Question: We have an xml file sent by an external provider every day that looks like this:
'''
<StreamStart>
<Stream>
... data nodes
</Stream>
</StreamStart>
<DDIVouchers>
<Voucher>
... data nodes
</Voucher>
</DDIVouchers>
<StreamEnd>
<Stream>
... data nodes
</Stream>
</StreamEnd>
'''
My xslt is working fine, here it is:
'''
<xsl:stylesheet version="1.0" xmlns:xsl="http://www.w3.org/1999/XSL/Transform"
xmlns:msg="http://www.voca.com/schemas/messaging"
xmlns:cmn="http://www.voca.com/schemas/common"
xmlns:str="http://exslt.org/strings" extension-element-prefixes="str" >
<xsl:output method="text" encoding="UTF-8" />
<xsl:strip-space elements="AccountName TransactionCode" />
<!--
defined template to convert YYYY-MM-DD into CYYMMDD
so 2014-08-14 becomes <PHONE> which is good for Equation
-->
<xsl:template name="date">
<xsl:param name="yyyy-mm-dd"/>
<xsl:variable name="yyyy" select="substring-before($yyyy-mm-dd, '-')"/> <!-- extract the year-->
<xsl:variable name="mm-dd" select="substring-after($yyyy-mm-dd, '-')"/> <!-- extract the month and day-->
<xsl:variable name="mm" select="substring-before($mm-dd, '-')"/> <!-- extract the month-->
<xsl:variable name="dd" select="substring-after($mm-dd, '-')"/> <!-- extract the day-->
<!-- now determine if it will be 0 for before 2000, or 1 for after-->
<xsl:choose>
<xsl:when test="substring($yyyy,1,2)='19'">0</xsl:when>
<xsl:otherwise>1</xsl:otherwise>
</xsl:choose>
<xsl:value-of select="substring($yyyy,3,4)"/>
<xsl:value-of select="$mm"/>
<xsl:value-of select="$dd"/>
</xsl:template>
<!--
named template to first remove all the leading and trailing spaces,
then output the result with a total fixed length of 71 characters
-->
<xsl:template name="FormattedPhoneFaxNumber">
<xsl:param name="text"/>
<xsl:variable name="noSpaces" select="normalize-space($text)" />
<xsl:value-of select="substring(concat(' ', $noSpaces), string-length($noSpaces) + 1)"/>
</xsl:template>
<xsl:template match="/">
<!--
Explanation:
The instruction:
<xsl:for-each select="msg:VocaDocument/msg:Data/msg:Document/msg:DDIVouchers/msg:Voucher">
puts us in the context of Voucher (within the default name-space that has been aliased to 'msg'. In this context, the path:
"../../StreamStart/Stream/BankName"
goes "up" to the parent element twice (i.e. to Document) and from there "down" to StreamStart/Stream/BankName where the required value is.
string-length(../../msg:StreamEnd/msg:Stream/msg:StreamCode)
-->
<!-- START LOOP THROUGH ALL VOUCHERS-->
<xsl:for-each select="msg:VocaDocument/msg:Data/msg:Document/msg:DDIVouchers/msg:Voucher">
<!-- STREAM START-->
<xsl:value-of select="substring(concat(../../msg:StreamStart/msg:Stream/msg:BankName, ' '), 1, 70)"/>
<xsl:value-of select="substring(concat(../../msg:StreamStart/msg:Stream/msg:BankCode, '0000'), 1, 4)"/>
<xsl:value-of select="substring(concat('0000', ../../msg:StreamStart/msg:Stream/msg:StreamCode), 3 ,4)"/>
<xsl:value-of select="../../msg:StreamStart/msg:Stream/msg:VoucherSortCode"/>
<xsl:value-of select="substring(concat(../../msg:StreamStart/msg:Stream/msg:VoucherAccountNumber, '<PHONE>'), 1, 8)"/>
<xsl:value-of select="substring(concat(../../msg:StreamStart/msg:Stream/msg:TotalVouchers, '<PHONE>'), 1, 8)"/>
<!-- VOUCHER START-->
<xsl:value-of select="substring(concat(translate((msg:TransactionCode), ' ',''), ' '), 1, 10)"/>
<xsl:value-of select="substring(concat(msg:OriginatorIdentification/msg:ServiceUserName, ' '), 1, 35)"/>
<xsl:value-of select="substring(concat(msg:OriginatorIdentification/msg:ServiceUserNumber, ' '), 1, 6)"/>
<xsl:value-of select="substring(concat(msg:PayingBankAccount/msg:BankName, ' '), 1, 70)"/>
<xsl:value-of select="substring(concat(normalize-space(msg:PayingBankAccount/msg:AccountName), ' '), 1, 18)"/>
<xsl:value-of select="substring(concat(normalize-space(msg:PayingBankAccount/msg:AccountNumber), ' '), 1, 8)"/>
<xsl:value-of select="substring(concat(normalize-space(msg:PayingBankAccount/msg:UkSortCode), ' '), 1, 8)"/>
<xsl:value-of select="substring(concat(normalize-space(msg:ReferenceNumber), ' '), 1, 18)"/>
<xsl:call-template name="FormattedPhoneFaxNumber">
<xsl:with-param name="text" select="msg:ContactDetails/msg:PhoneNumber" />
</xsl:call-template>
<xsl:call-template name="FormattedPhoneFaxNumber">
<xsl:with-param name="text" select="msg:ContactDetails/msg:FaxNumber" />
</xsl:call-template>
<!-- NOTE HOW TO EXTRACT AN ADDRESS ELEMENT THAT HAS ITS OWN NAMESPACE -->
<xsl:value-of select="substring(concat(msg:ContactDetails/msg:Address/cmn:AddresseeName, ' '), 1, 33)"/>
<xsl:value-of select="substring(concat(msg:ContactDetails/msg:Address/cmn:PostalName, ' '), 1, 33)"/>
<xsl:value-of select="substring(concat(msg:ContactDetails/msg:Address/cmn:AddressLine, ' '), 1, 33)"/>
<xsl:value-of select="substring(concat(msg:ContactDetails/msg:Address/cmn:TownName, ' '), 1, 30)"/>
<xsl:value-of select="substring(concat(msg:ContactDetails/msg:Address/cmn:CountyIdentification, ' '), 1, 40)"/>
<xsl:value-of select="substring(concat(msg:ContactDetails/msg:Address/cmn:CountryName, ' '), 1, 40)"/>
<xsl:value-of select="substring(concat(msg:ContactDetails/msg:Address/cmn:ZipCode, ' '), 1, 10)"/>
<xsl:call-template name="date">
<xsl:with-param name="yyyy-mm-dd" select="msg:ProcessingDate"/>
</xsl:call-template>
<xsl:value-of select="substring(concat(msg:BankAccount/msg:FirstLastVoucherCode, ' '), 1, 15)"/>
<xsl:value-of select="substring(concat(msg:BankAccount/msg:AgencyBankCode, '0000'), 1, 4)"/>
<xsl:value-of select="substring(concat(msg:BankAccount/msg:SortCode, '<PHONE>'), 1, 8)"/>
<xsl:value-of select="substring(concat(msg:BankAccount/msg:AccountNumber, '<PHONE>'), 1, 8)"/>
<xsl:value-of select="substring(concat('000000000000000', msg:BankAccount/msg:Counter), string-length(msg:BankAccount/msg:Counter) + 1, 15)"/>
<!-- STREAM END-->
<xsl:value-of select="substring(concat(../../msg:StreamEnd/msg:Stream/msg:BankName, ' '), 1, 70)"/>
<xsl:value-of select="substring(concat(../../msg:StreamEnd/msg:Stream/msg:BankCode, '0000'), 1, 4)"/>
<xsl:value-of select="substring(concat('0000', ../../msg:StreamEnd/msg:Stream/msg:StreamCode), 3 ,4)"/>
<xsl:value-of select="substring(concat(../../msg:StreamEnd/msg:Stream/msg:VoucherSortCode, '<PHONE>'), 1, 8)"/>
<xsl:value-of select="substring(concat(../../msg:StreamEnd/msg:Stream/msg:VoucherAccountNumber, '<PHONE>'), 1, 8)"/>
<xsl:value-of select="substring(concat('<PHONE>', ../../msg:StreamEnd/msg:Stream/msg:TotalVouchers), string-length(../../msg:StreamEnd/msg:Stream/msg:TotalVouchers) + 1, 8)"/>
<!-- CR/LF NEW LINE &#xA;-->
<xsl:text>&#xD;</xsl:text>
</xsl:for-each>
</xsl:template>
</xsl:stylesheet>
'''
Here is the output showing the empty lines at the end:

In out output we are getting 2 empty lines at the end....and to me it seems that there is no reason for it.
is there something I can add or change in my XSLT stylesheet to prevent these extra blank lines at the end of our output (which is a fixed width text file that will be loaded into another accounting system.
I also tried adding these two templates at the very end of the stylesheet:
'''
<xsl:template match="text()[not(string-length(normalize-space()))]"/>
<xsl:template match="text()[string-length(normalize-space()) > 0]">
<xsl:value-of select="translate(.,'&#xA;&#xD;', ' ')"/>
</xsl:template>
'''
(from <URL> but I had no luck, or perhaps something else is wrong.
Is it possible that the extra lines are the result of MS XMSL 6 DOM Document method, which I am using in Excel VBA to generate the test file output?
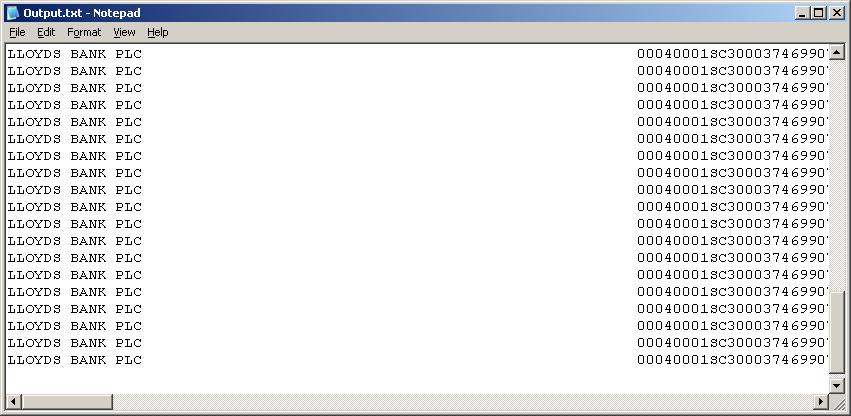
Answer: You append a newline :
> '''
<!-- CR/LF NEW LINE &#xA;-->
<xsl:text>&#xD;</xsl:text>
'''
Try this instead (also note that a linefeed actually is '&#xA;'):
'''
<xsl:if test="position () &lt; last()">
<xsl:text>&#xA;</xsl:text>
</xsl:if>
'''